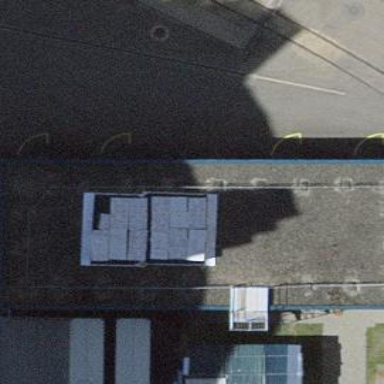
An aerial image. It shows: Industrial building.